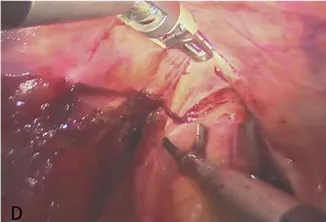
The intraoperative images of Micro Hand S robot-assisted TME. Separating the anterior rectal wall.
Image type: medical_photograph (other_medical_photograph)